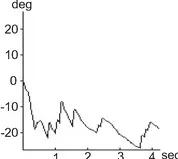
The instance of light cupula observed in the left hSCC. The patient's head and the magnified left hSCC were viewed from the top of the patient's head. (A) In the supine position, a left-beating nystagmus (maximal SPV = 19 /s) was persistently observed due to an utriculofugal deflection of the cupula.
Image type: pathology (immunostaining)